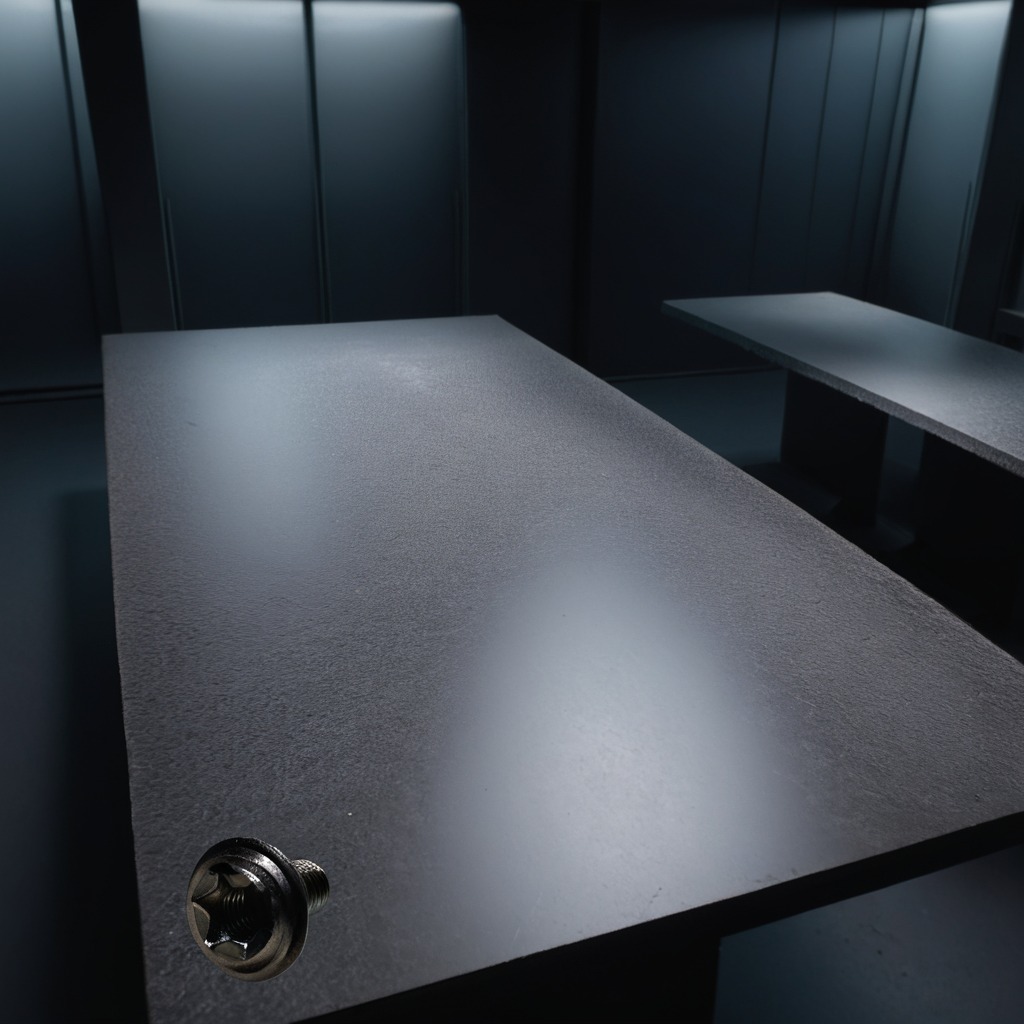
A metal screw lies on the clean granite table inside a workshop at night dim ambient light soft shadows worn but